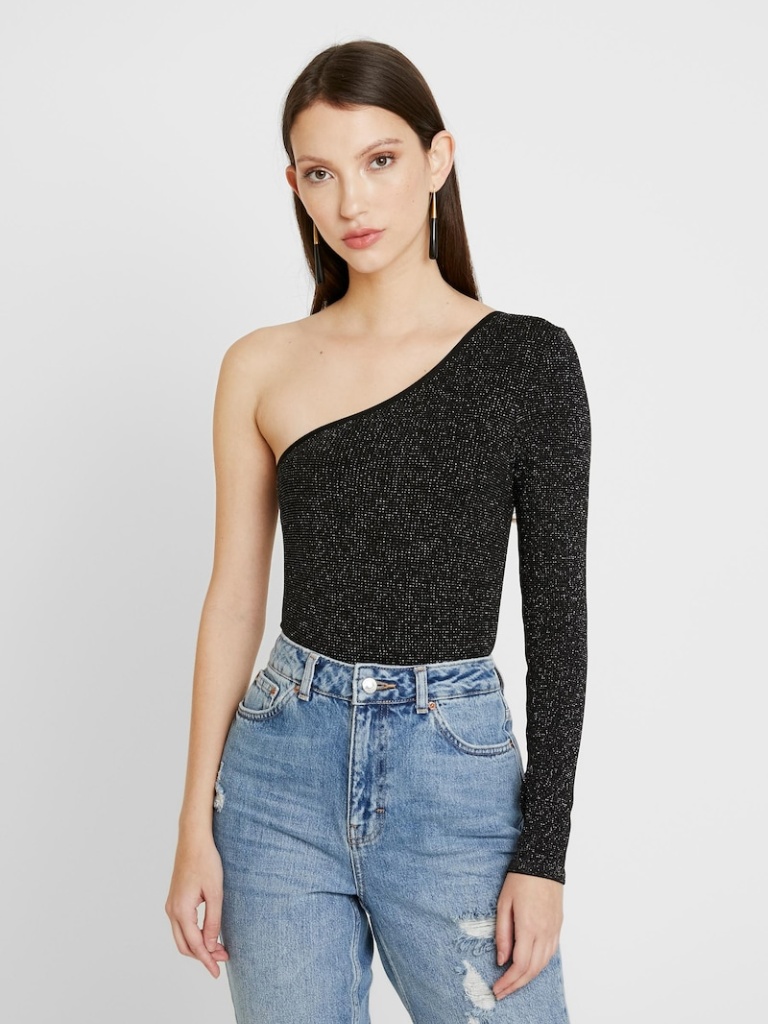
knit tight sleeveless hip length Fully Tucked in asymmetrical bodysuit